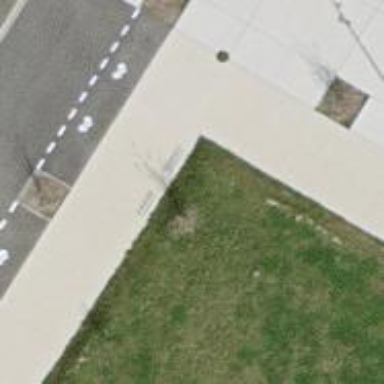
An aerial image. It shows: Bicycle parking area with wall loops for securing bikes.